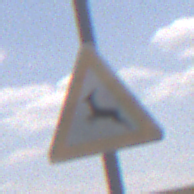
Verkehrszeichen: WildwechselRechts
Umgebung: Outdoor, Nature
Tageszeit: Midday
Wetter: PartlyCloudy
Licht: Natural
Jahreszeit: NotSpecified
Kontrast: HighContrast